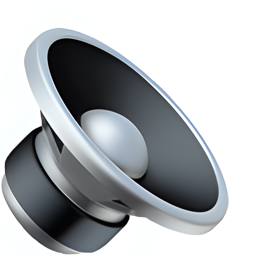
Name: speaker
Emoji: 🔈
Group: Objects
Sub-group: sound